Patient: sex F, age 43
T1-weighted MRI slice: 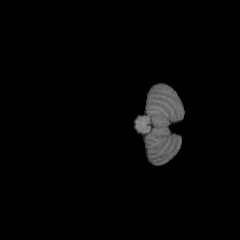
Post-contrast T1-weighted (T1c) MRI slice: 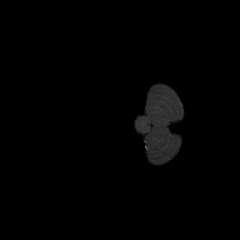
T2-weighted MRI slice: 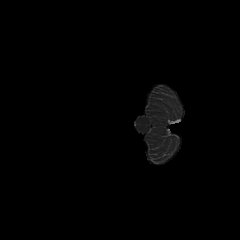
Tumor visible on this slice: no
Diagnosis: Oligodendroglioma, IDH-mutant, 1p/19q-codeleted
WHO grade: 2